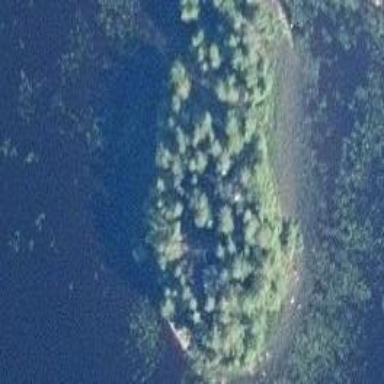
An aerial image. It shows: Beautiful lake surrounded by nature.